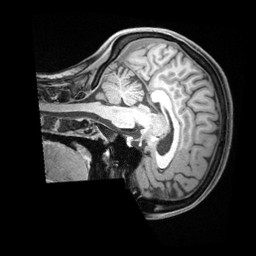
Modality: T1w
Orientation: sagittal
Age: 25
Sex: female
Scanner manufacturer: siemens
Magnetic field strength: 3 T
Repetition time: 1.68 s
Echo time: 0.00188 s